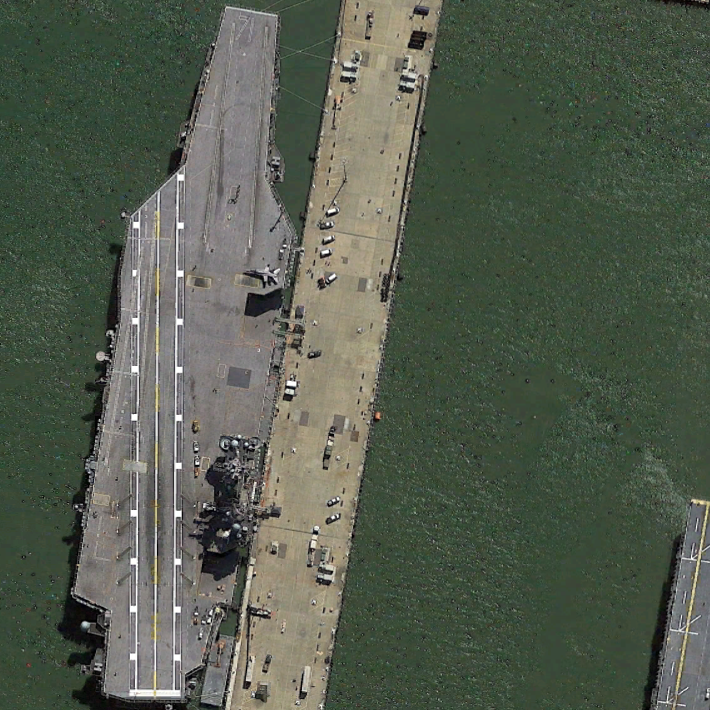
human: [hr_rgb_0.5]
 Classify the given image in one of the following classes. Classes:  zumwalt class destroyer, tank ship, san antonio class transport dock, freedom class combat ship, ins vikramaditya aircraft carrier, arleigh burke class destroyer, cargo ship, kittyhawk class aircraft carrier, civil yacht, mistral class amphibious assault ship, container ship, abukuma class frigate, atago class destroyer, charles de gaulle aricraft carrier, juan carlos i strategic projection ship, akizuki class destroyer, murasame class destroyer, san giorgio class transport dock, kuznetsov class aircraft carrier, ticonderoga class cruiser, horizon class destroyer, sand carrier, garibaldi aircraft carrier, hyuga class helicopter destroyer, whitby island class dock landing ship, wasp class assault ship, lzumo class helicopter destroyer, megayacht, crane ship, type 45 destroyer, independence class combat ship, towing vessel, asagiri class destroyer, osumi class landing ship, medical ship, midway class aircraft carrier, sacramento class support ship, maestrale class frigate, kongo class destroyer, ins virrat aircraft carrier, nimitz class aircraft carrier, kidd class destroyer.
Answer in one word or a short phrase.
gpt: Nimitz class aircraft carrier